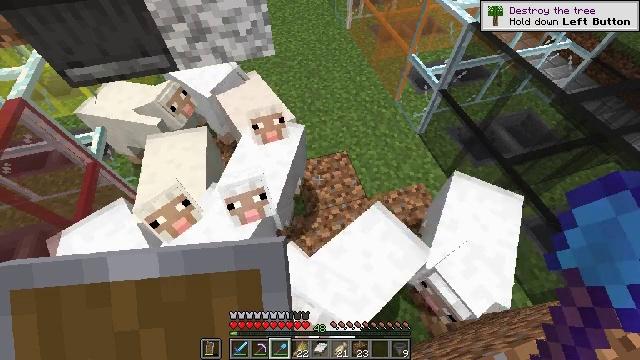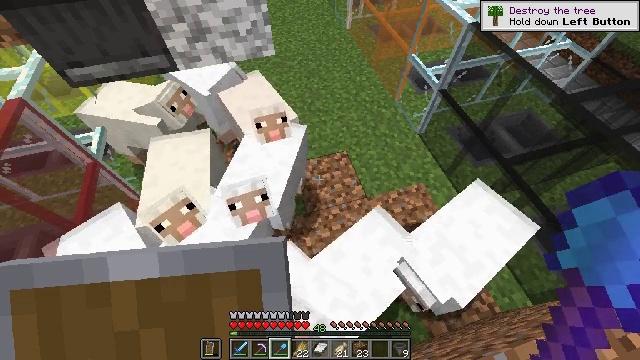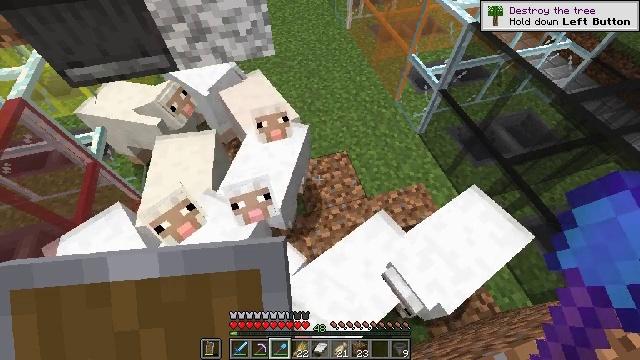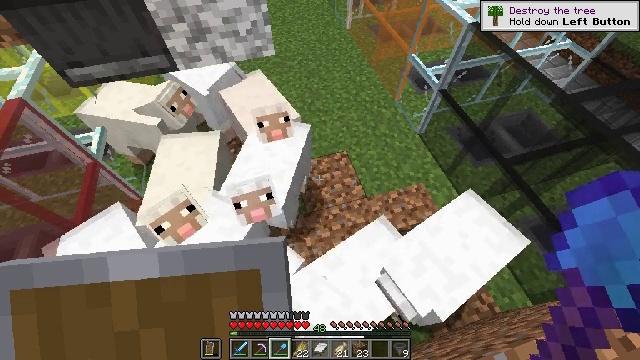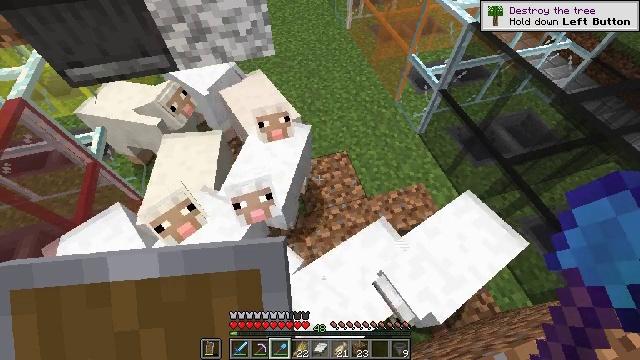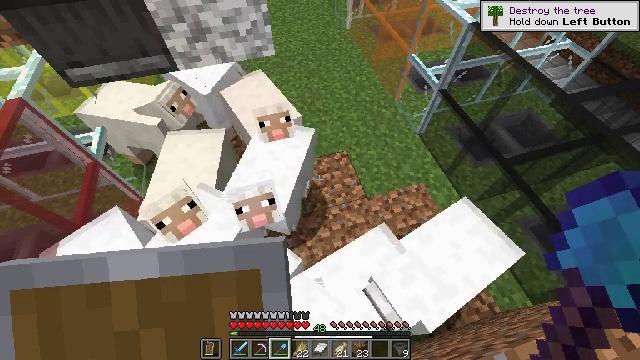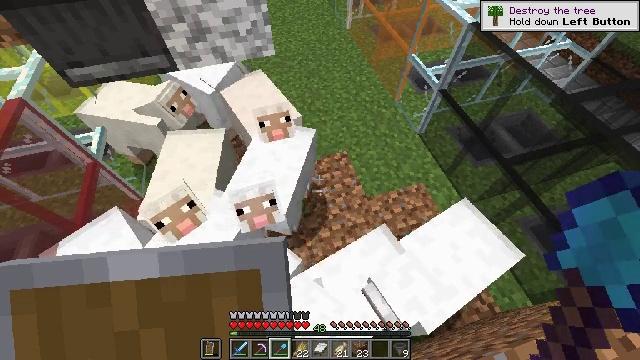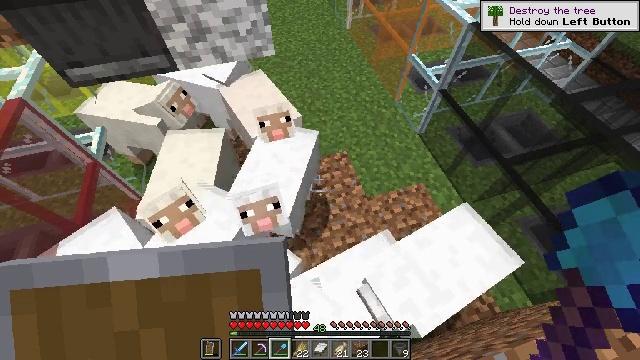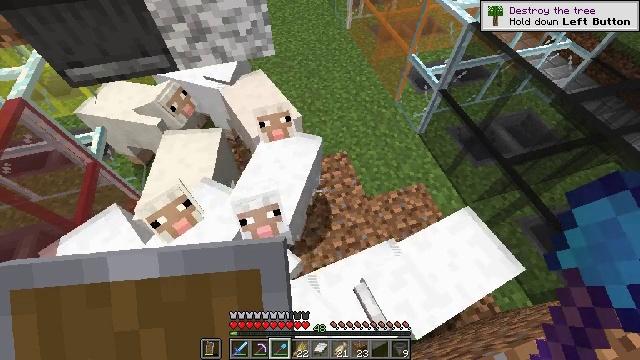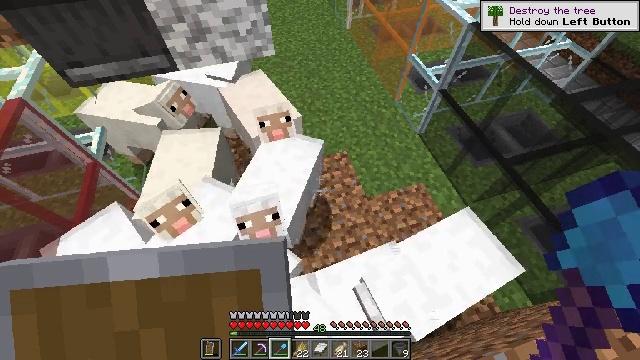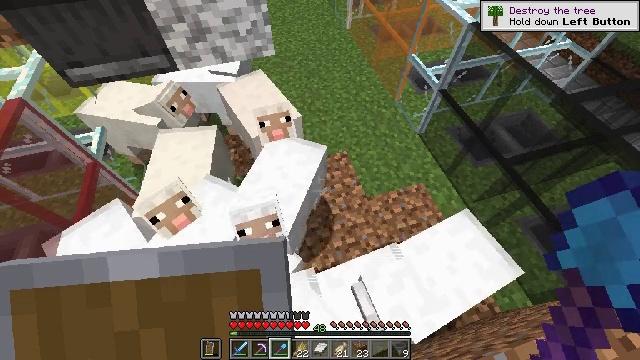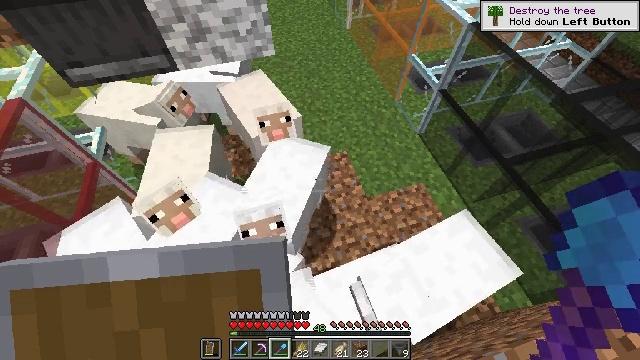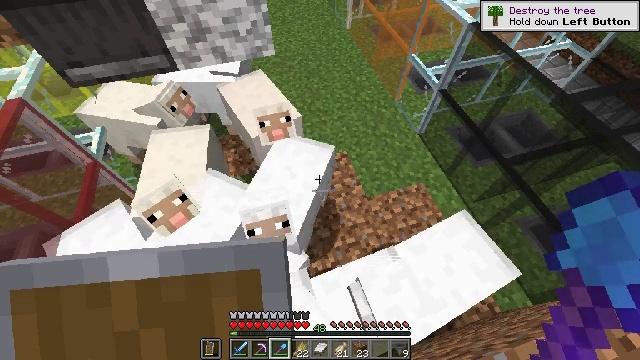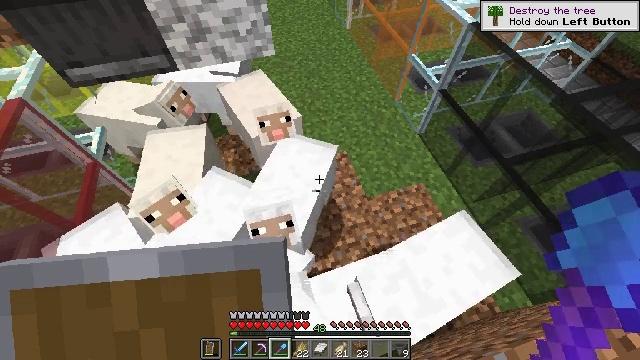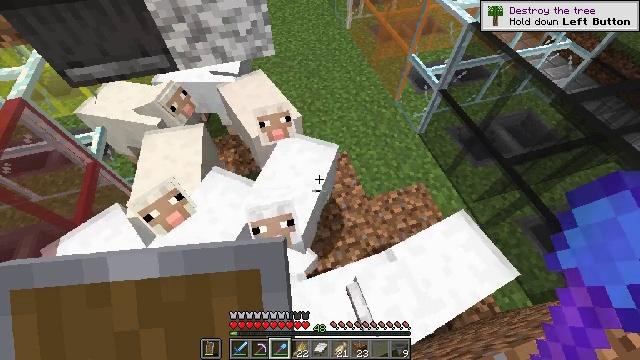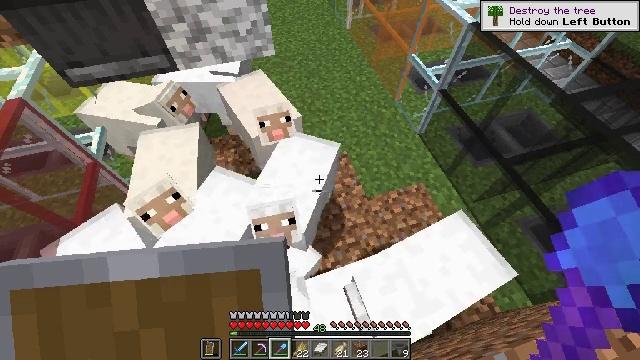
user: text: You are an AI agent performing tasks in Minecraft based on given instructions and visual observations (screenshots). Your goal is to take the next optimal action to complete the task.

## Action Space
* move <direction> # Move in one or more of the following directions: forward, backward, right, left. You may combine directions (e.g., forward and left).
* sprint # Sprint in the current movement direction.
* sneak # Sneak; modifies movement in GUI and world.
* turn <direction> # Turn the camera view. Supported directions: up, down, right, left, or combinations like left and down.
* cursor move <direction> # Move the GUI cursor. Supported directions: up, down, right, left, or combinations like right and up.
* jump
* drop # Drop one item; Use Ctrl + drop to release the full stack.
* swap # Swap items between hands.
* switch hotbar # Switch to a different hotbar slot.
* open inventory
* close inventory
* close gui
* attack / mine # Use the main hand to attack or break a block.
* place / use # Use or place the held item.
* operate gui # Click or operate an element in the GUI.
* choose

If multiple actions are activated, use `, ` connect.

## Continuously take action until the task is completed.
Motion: motion action
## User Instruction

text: Remove the white stained glass pane from a structure.
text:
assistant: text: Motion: no_op
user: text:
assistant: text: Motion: no_op
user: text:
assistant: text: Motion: no_op
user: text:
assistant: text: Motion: no_op
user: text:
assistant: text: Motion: no_op
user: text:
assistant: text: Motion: no_op
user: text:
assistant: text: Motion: no_op
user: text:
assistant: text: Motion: no_op
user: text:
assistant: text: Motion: no_op
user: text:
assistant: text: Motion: no_op
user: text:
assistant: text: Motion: no_op
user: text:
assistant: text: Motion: no_op
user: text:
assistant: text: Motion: no_op
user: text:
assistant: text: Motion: no_op
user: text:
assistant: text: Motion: no_op
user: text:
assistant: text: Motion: no_op
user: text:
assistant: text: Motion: no_op
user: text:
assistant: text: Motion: no_op
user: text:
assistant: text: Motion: no_op
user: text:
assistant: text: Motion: no_op
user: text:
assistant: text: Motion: no_op
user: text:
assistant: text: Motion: no_op
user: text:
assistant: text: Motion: no_op
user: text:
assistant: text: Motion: no_op
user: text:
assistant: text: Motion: no_op
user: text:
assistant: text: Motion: no_op
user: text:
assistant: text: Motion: no_op
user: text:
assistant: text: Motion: no_op
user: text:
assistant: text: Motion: no_op
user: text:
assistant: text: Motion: no_op